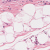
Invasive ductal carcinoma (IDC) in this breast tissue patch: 0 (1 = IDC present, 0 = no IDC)